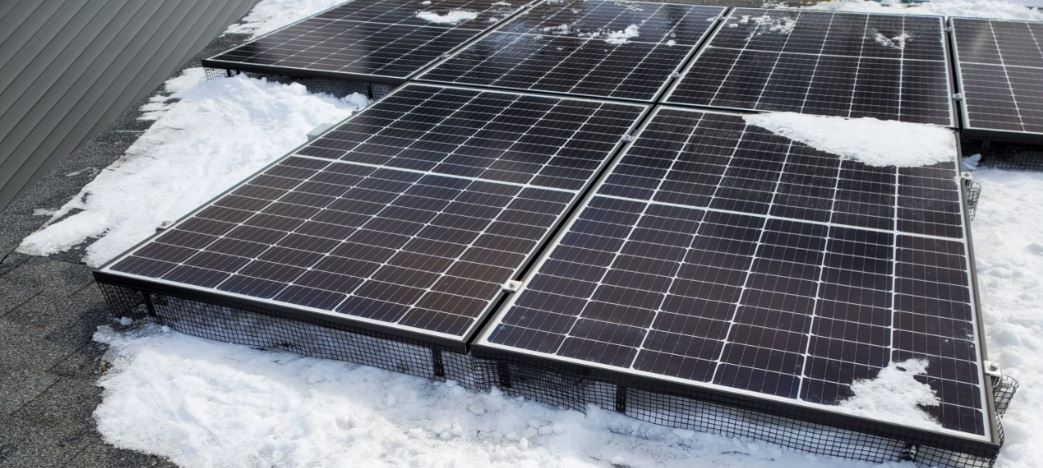
Label: Snow-Covered